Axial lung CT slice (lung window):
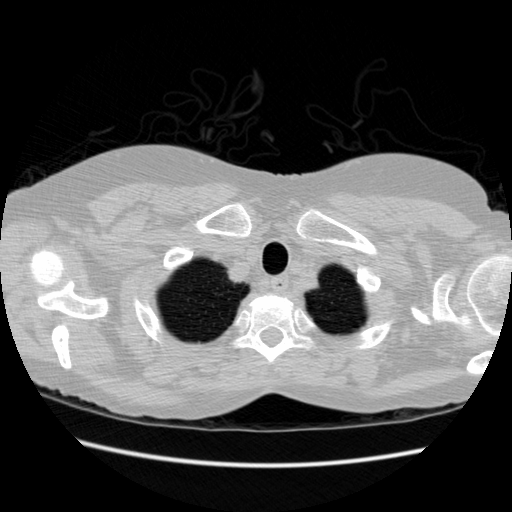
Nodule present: no